Field crop: maize
Growth stage: 2
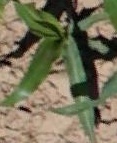
Species: maize